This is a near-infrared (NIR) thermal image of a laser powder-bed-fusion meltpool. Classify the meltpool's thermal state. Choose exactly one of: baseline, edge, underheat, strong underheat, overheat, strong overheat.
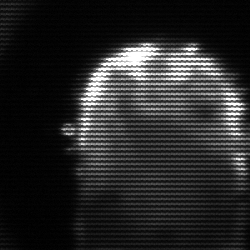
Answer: baseline